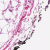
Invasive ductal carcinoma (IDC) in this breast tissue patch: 0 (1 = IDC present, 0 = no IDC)